Field crop: maize
Growth stage: 2
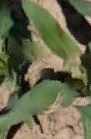
Species: maize